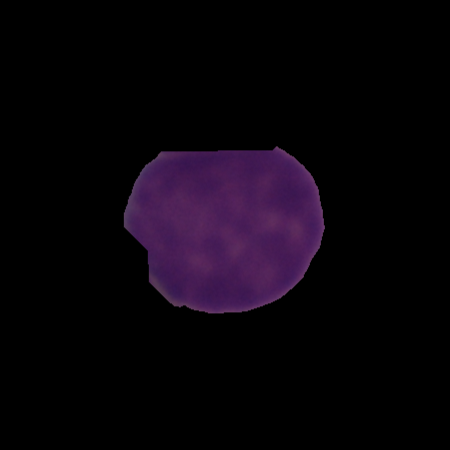
Label: cancer